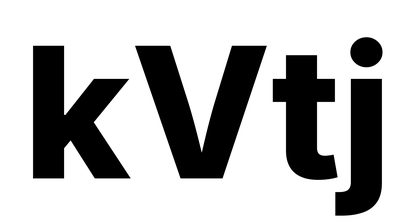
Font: Inter_ExtraBold